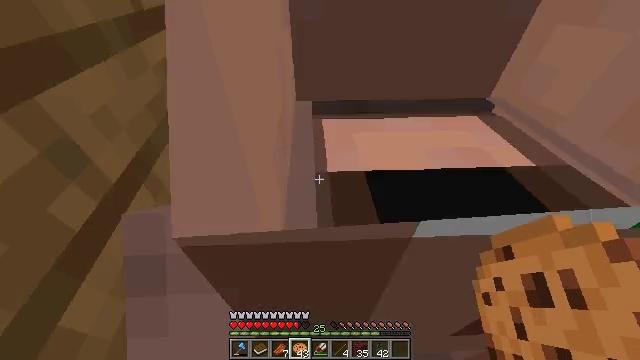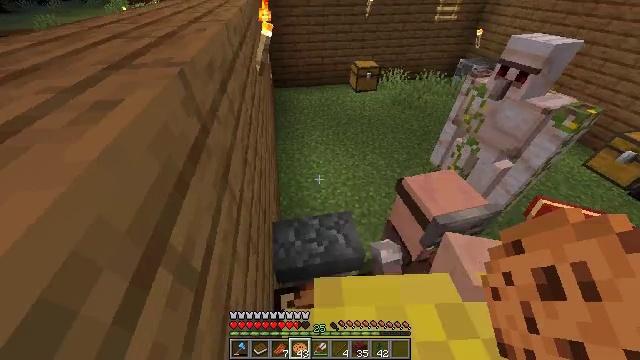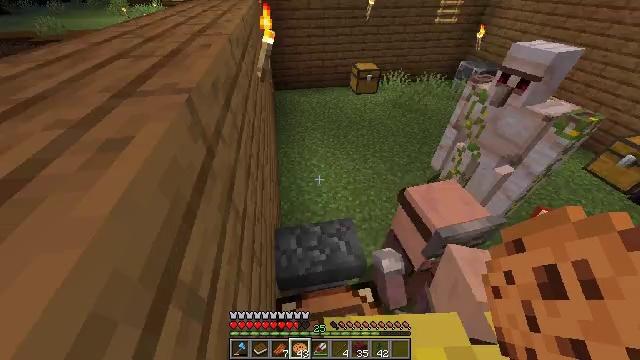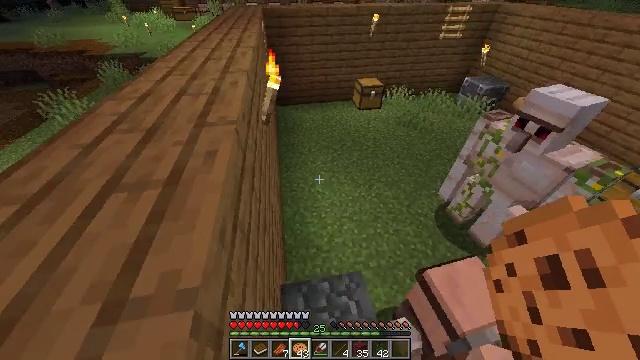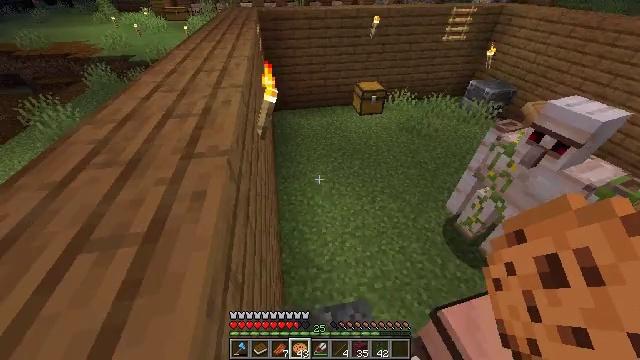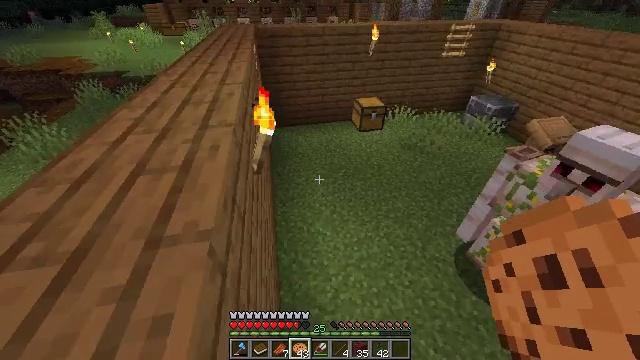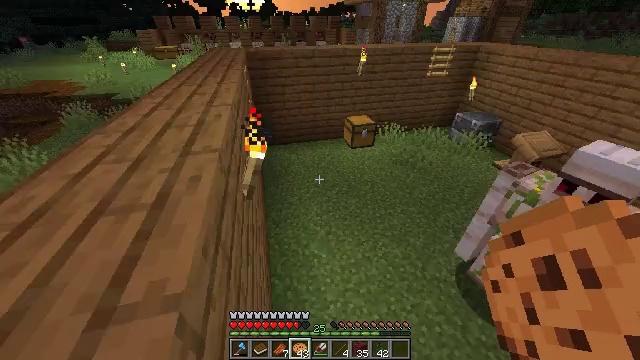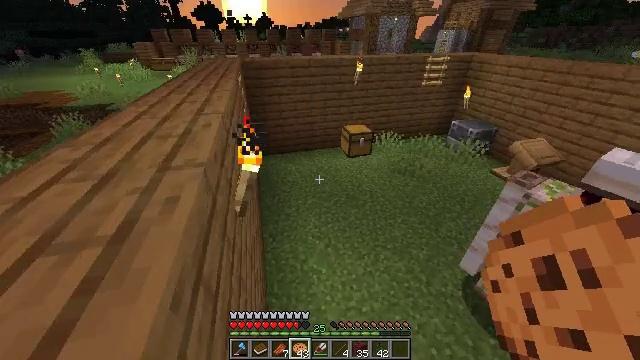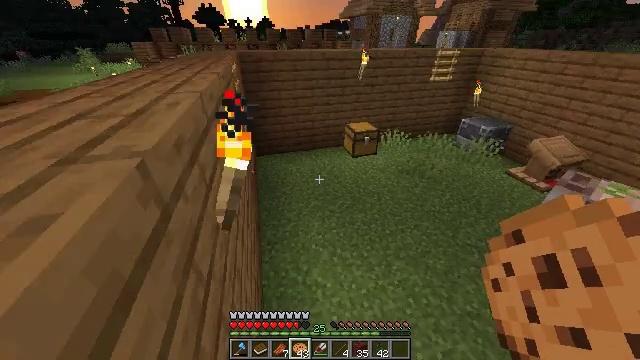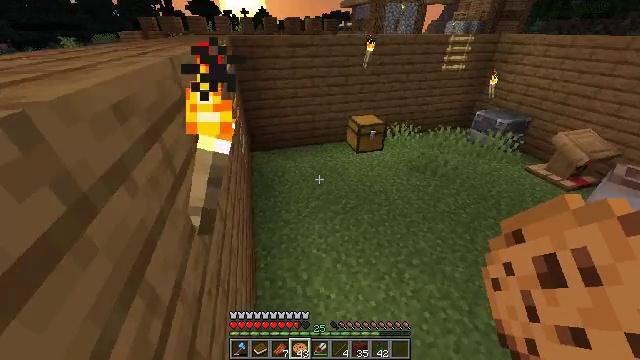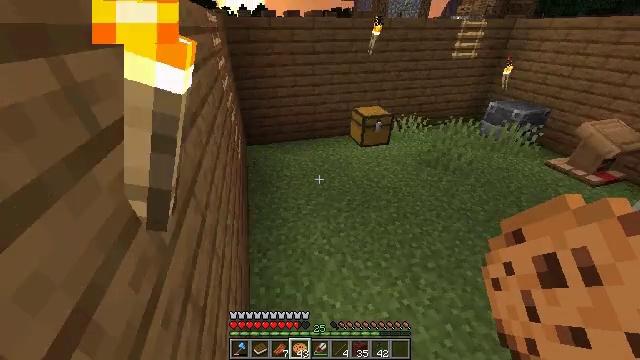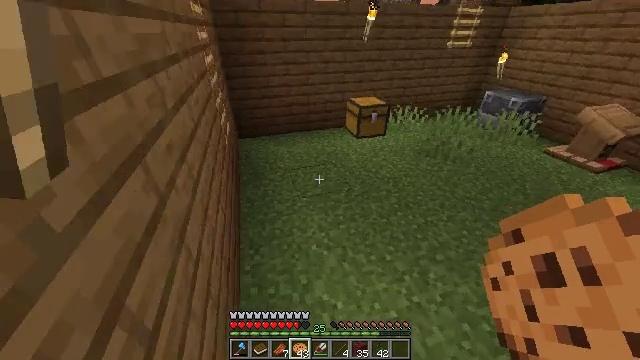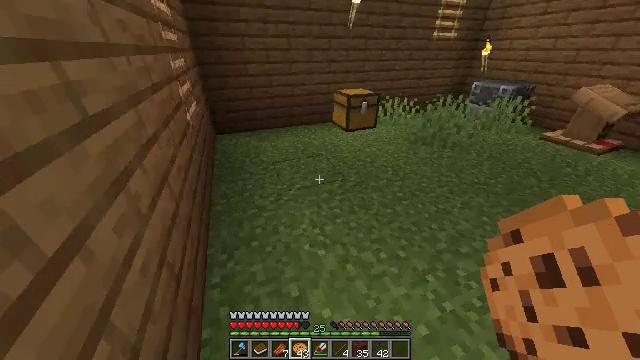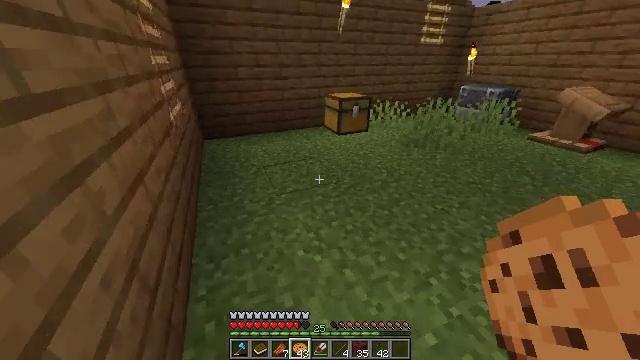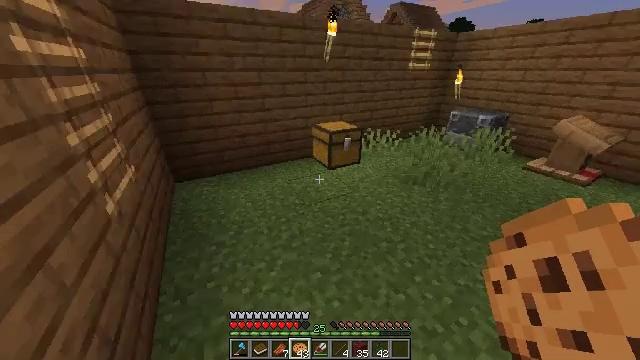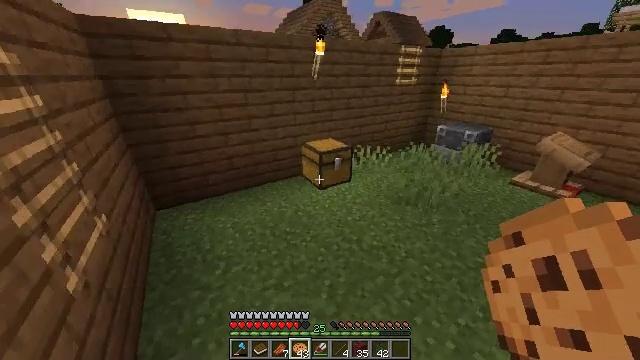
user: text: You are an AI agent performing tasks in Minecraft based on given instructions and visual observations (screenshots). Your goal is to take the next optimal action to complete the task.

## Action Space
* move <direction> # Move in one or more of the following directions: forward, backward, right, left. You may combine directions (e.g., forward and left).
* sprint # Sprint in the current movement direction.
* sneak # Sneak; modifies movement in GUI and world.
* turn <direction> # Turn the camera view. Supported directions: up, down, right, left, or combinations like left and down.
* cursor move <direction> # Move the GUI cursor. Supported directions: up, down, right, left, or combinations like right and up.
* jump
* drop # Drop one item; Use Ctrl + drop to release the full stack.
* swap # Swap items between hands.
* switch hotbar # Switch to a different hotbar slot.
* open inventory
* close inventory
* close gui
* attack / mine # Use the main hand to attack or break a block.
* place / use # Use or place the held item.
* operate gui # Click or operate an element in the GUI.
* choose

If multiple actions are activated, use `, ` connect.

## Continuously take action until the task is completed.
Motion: motion action
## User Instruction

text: Combine string and sticks to get a bow.
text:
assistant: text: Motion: move forward, sprint, jump
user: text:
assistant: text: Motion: move forward, sprint, jump
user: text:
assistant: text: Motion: move forward, sprint, jump
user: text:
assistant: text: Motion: move forward, sprint, turn up, jump
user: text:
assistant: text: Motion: move forward, sprint, turn up, jump
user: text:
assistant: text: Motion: move forward, sprint, turn right and up, jump
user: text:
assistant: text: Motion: move forward, sprint, turn right and up, jump
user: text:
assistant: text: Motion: move forward, sprint, jump
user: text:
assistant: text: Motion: move forward, sprint, jump
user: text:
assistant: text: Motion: move forward, sprint, jump
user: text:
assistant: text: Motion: move forward, sprint, turn right, jump
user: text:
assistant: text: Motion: move forward, sprint, turn right and up, jump
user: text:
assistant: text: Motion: move forward, sprint, turn right and up, jump
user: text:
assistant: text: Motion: move forward, sprint, turn right and up, jump
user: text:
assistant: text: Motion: move forward, sprint, turn right, jump
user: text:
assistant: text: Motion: move forward, sprint, turn right, jump
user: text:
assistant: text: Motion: move forward, sprint, turn right, jump
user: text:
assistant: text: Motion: move forward, sprint
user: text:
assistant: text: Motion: move forward
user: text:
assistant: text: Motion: move forward
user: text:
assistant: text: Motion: move forward, use / place
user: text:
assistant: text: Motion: move forward, turn down, use / place
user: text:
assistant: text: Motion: use / place
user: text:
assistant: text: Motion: no_op
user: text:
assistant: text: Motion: no_op
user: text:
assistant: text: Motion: turn right
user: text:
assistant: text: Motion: turn right
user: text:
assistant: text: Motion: use / place
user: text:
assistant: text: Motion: use / place
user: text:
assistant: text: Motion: turn right and down, use / place